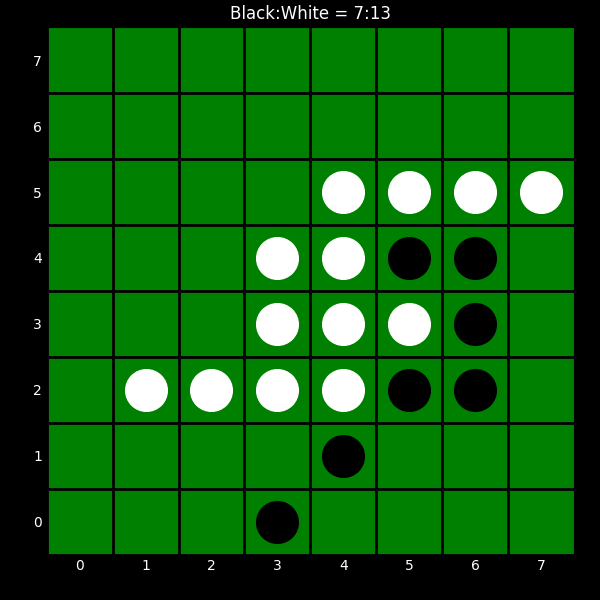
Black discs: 7
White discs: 13